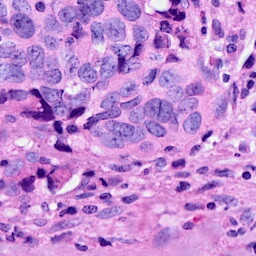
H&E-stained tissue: Breast